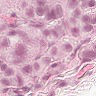
Metastatic tissue present: yes